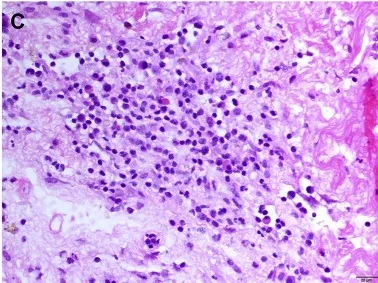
Meningeal histologic sections:Rheumatoid meningitis. Representative hematoxylin and eosin (H&E) stained sections. (C) Cluster of inflammatory infiltrate cells consisting mainly in small lymphocytes, mixed with few plasma cells and histiocytic cells (magnification 400).
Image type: pathology (h&e)